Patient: sex F, age 36
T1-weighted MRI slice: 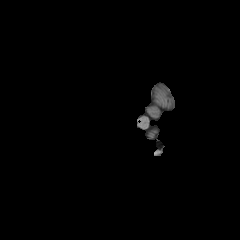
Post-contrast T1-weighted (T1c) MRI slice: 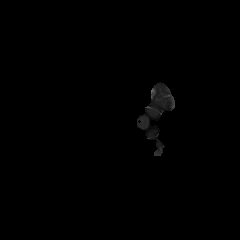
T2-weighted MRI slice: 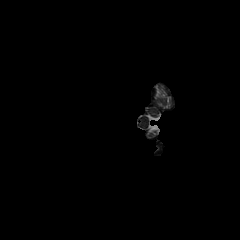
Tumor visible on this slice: no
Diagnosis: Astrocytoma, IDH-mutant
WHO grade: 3